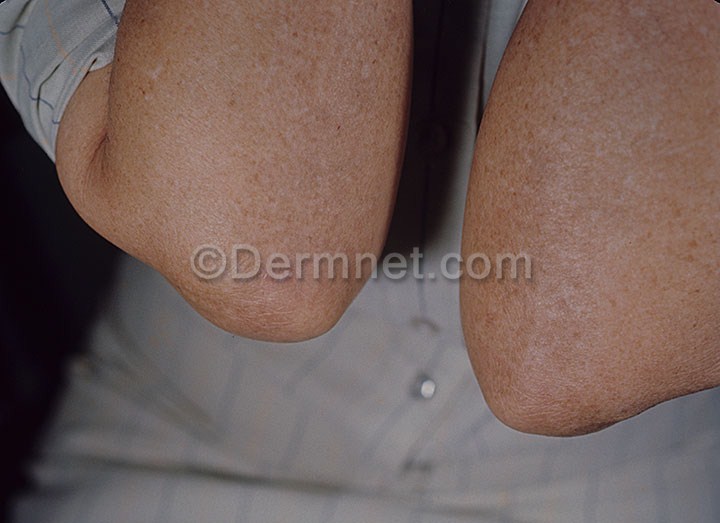
Disease: Bullous Disease Photos